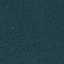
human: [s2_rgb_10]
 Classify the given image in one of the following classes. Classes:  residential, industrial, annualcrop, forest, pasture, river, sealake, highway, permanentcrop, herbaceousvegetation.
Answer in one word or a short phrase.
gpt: Forest